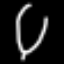
Label: leaf